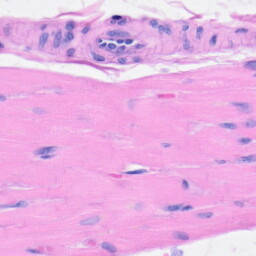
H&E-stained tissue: Heart